Field crop: maize
Growth stage: 2
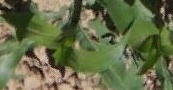
Species: maize